Field crop: tomato
Growth stage: 1
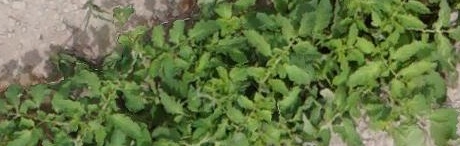
Species: tomato